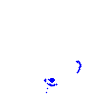
Particle: electron